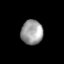
Tissue: lung
Cell type: Others
Senescence score: 0.2155
Nuclear area (px): 522
Mean DAPI intensity: 156.54